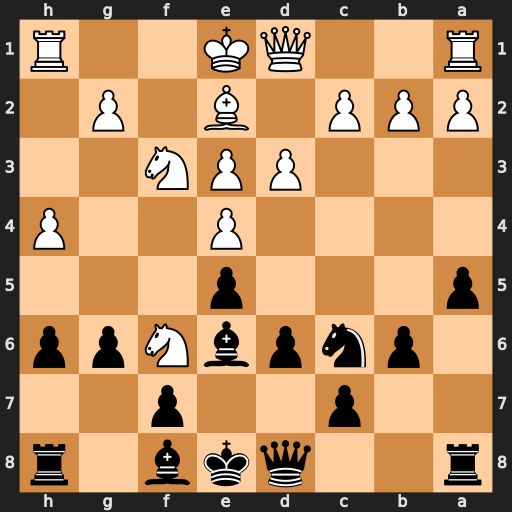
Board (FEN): r2qkb1r/2p2p2/1pnpbNpp/p3p3/4P2P/3PPN2/PPP1B1P1/R2QK2R
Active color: b
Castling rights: KQkq
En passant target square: -
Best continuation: Qxf6